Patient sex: M
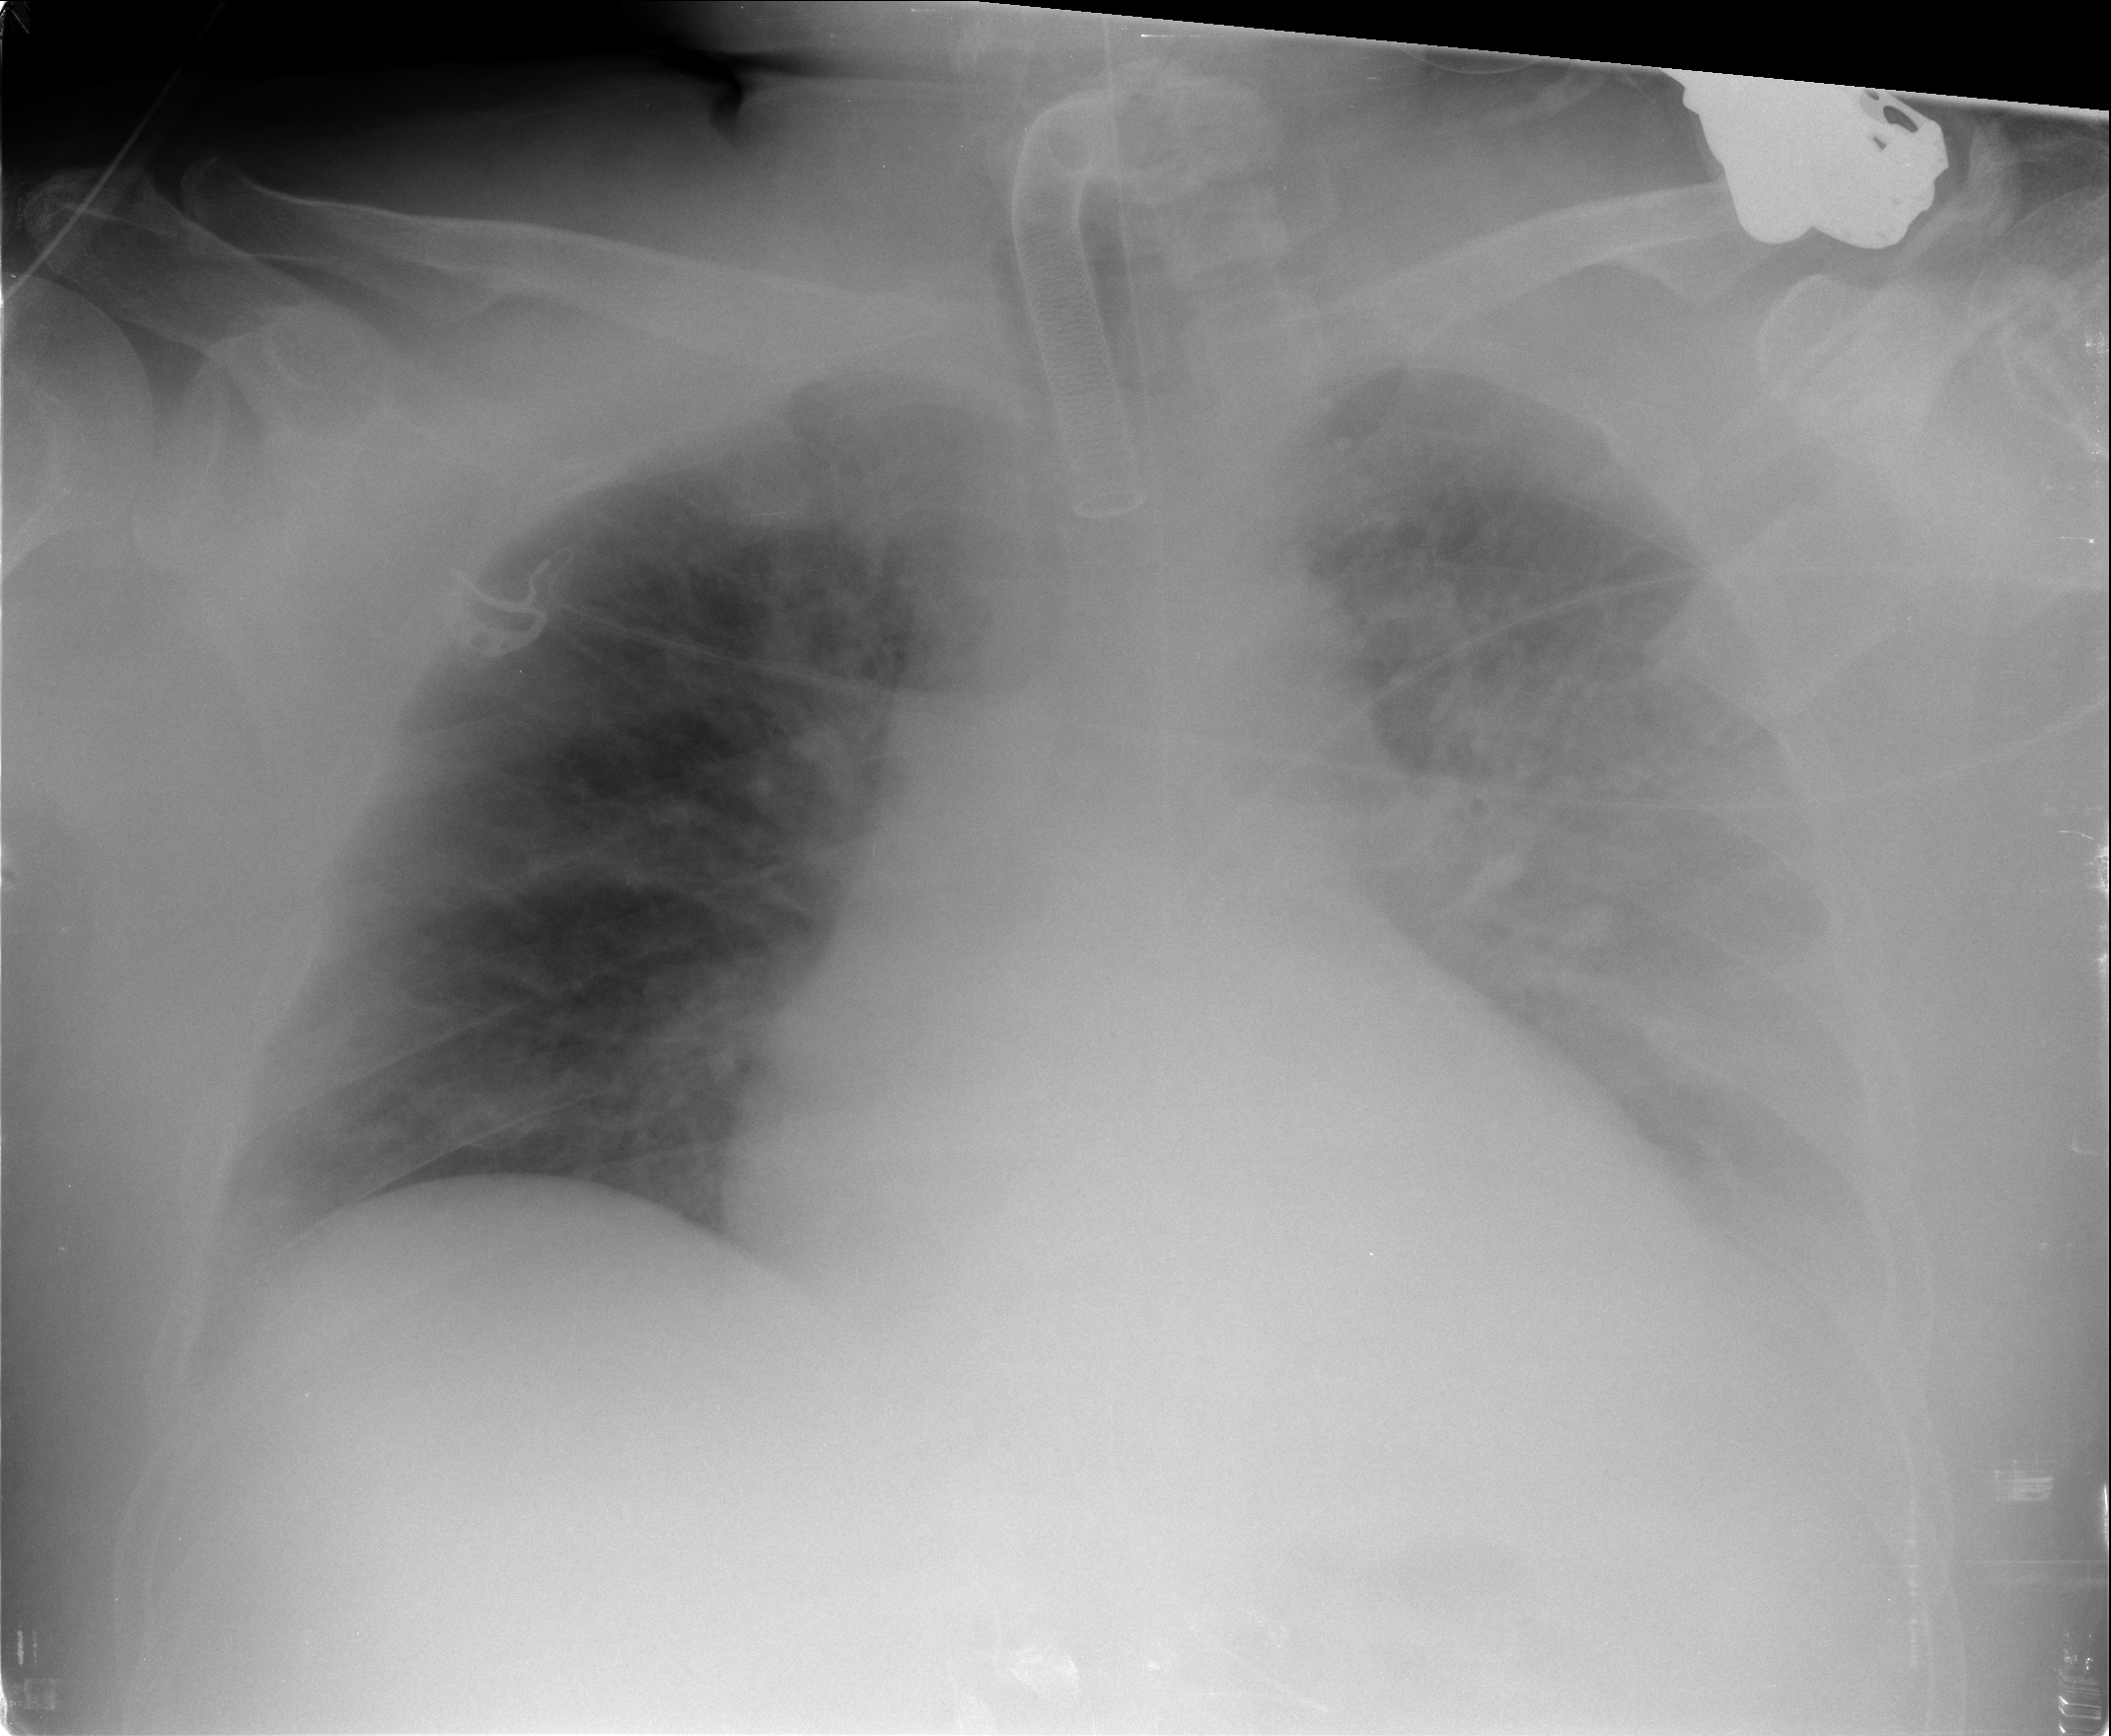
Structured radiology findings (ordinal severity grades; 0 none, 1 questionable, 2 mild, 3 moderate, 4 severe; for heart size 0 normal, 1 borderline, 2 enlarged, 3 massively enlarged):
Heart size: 1
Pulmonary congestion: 3
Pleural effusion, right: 2
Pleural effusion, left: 4
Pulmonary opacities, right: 0
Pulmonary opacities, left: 2
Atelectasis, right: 2
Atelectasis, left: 3